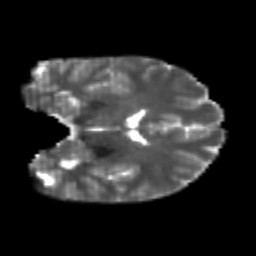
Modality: T2w
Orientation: coronal
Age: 22
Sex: male
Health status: healthy
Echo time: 0.074 s